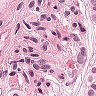
Metastatic tissue present: yes